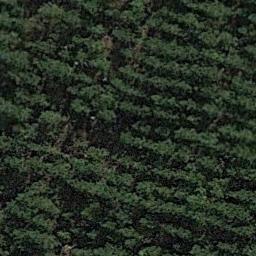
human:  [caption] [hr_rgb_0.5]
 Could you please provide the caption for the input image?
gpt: This is a dense forest .

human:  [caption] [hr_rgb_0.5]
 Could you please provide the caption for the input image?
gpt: Many neat rows of green trees are in the forest .

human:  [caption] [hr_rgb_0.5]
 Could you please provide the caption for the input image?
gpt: The forest has a lot of green trees well-arranged in lines .

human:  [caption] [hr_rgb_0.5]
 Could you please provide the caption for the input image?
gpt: The forest is full of green trees .

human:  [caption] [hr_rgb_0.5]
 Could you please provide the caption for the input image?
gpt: A dense forest with many rows of green trees .